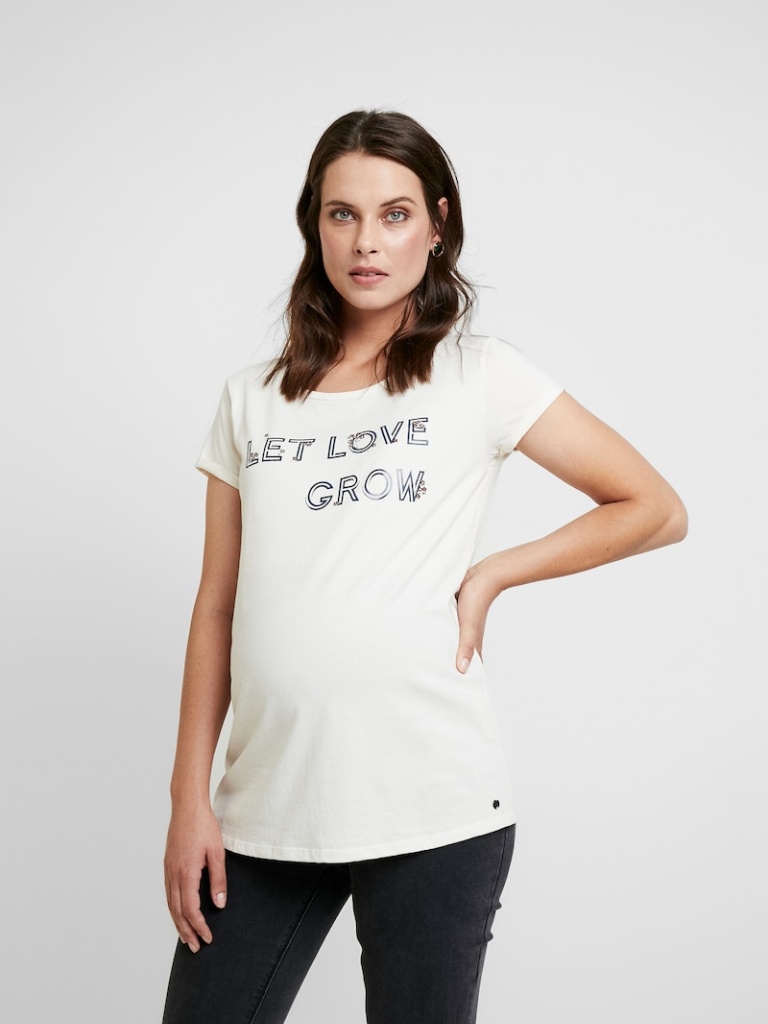
cotton relaxed short sleeve hip length Untucked crew t-shirt